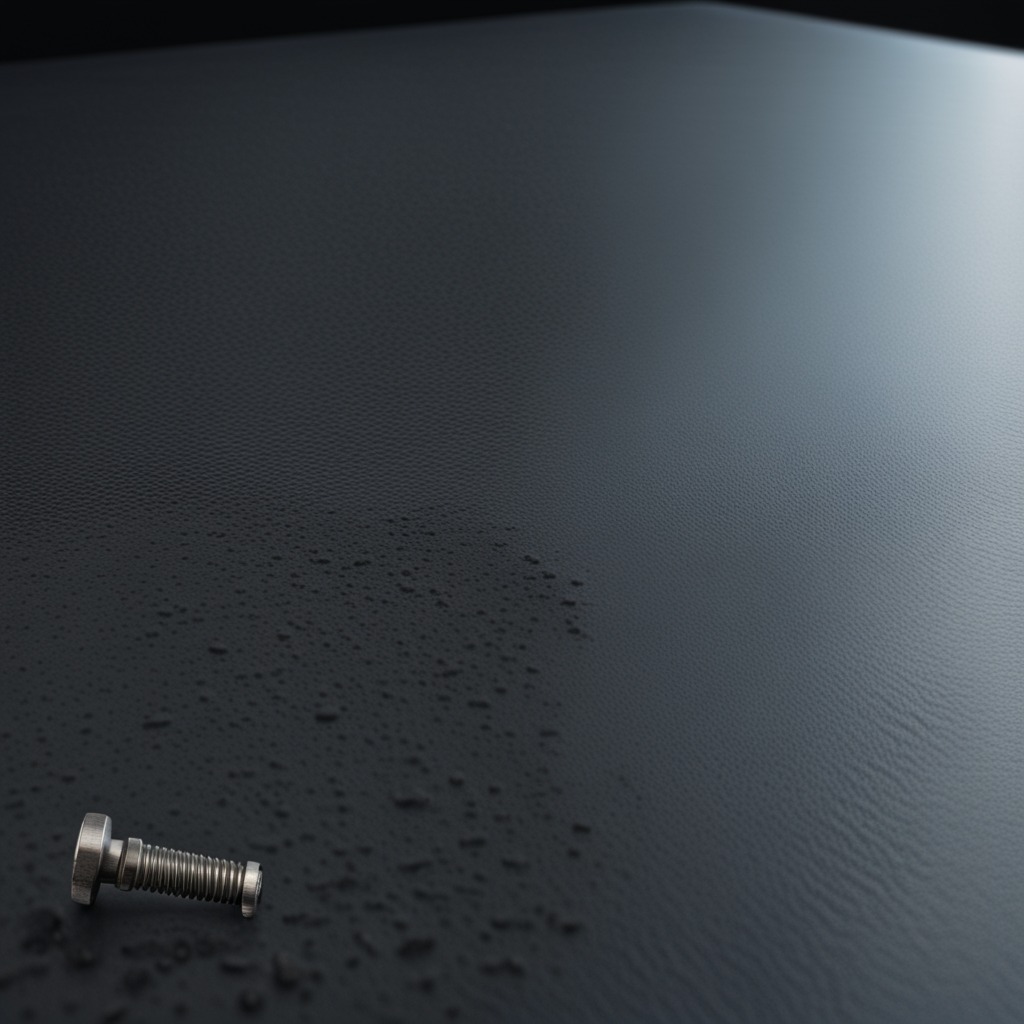
A metal screw lies on a clean granite table inside a workshop at night dim ambient light soft shadows worn but